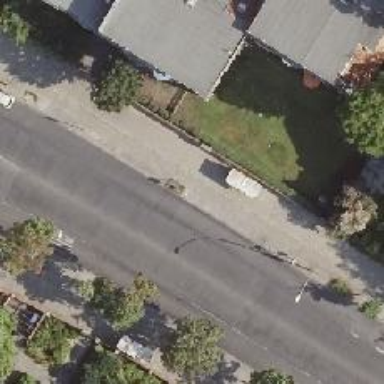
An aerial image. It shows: Sidewalk along the footway.